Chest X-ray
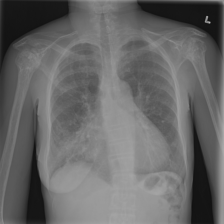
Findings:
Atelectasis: negative
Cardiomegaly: negative
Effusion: negative
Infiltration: positive
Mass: negative
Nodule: negative
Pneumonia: positive
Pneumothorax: negative
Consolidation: negative
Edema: negative
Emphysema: negative
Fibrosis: negative
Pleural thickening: negative
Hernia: negative